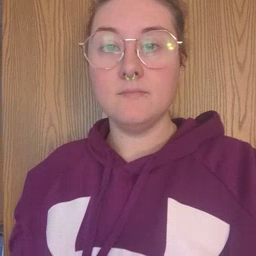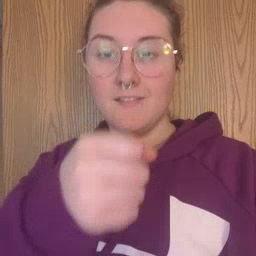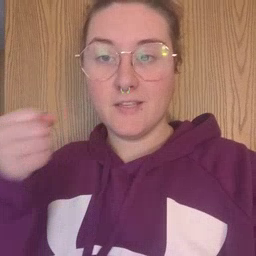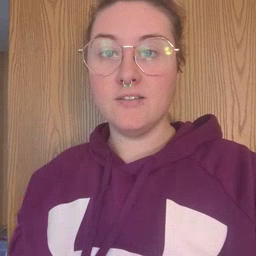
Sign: refrigerator